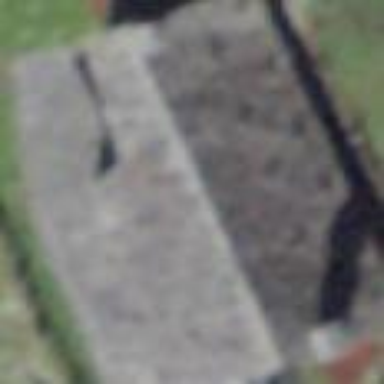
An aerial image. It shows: Detached building.